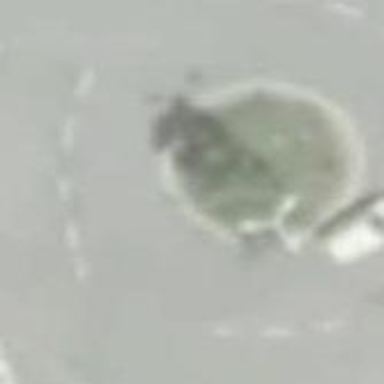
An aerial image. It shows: Roundabout on residential road with asphalt surface.